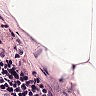
Metastatic tissue present: no